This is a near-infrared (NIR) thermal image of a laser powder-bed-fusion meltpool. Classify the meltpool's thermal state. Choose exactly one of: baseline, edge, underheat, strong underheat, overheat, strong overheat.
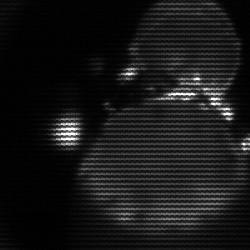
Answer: edge